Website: crate-barrel
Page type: store-pickup
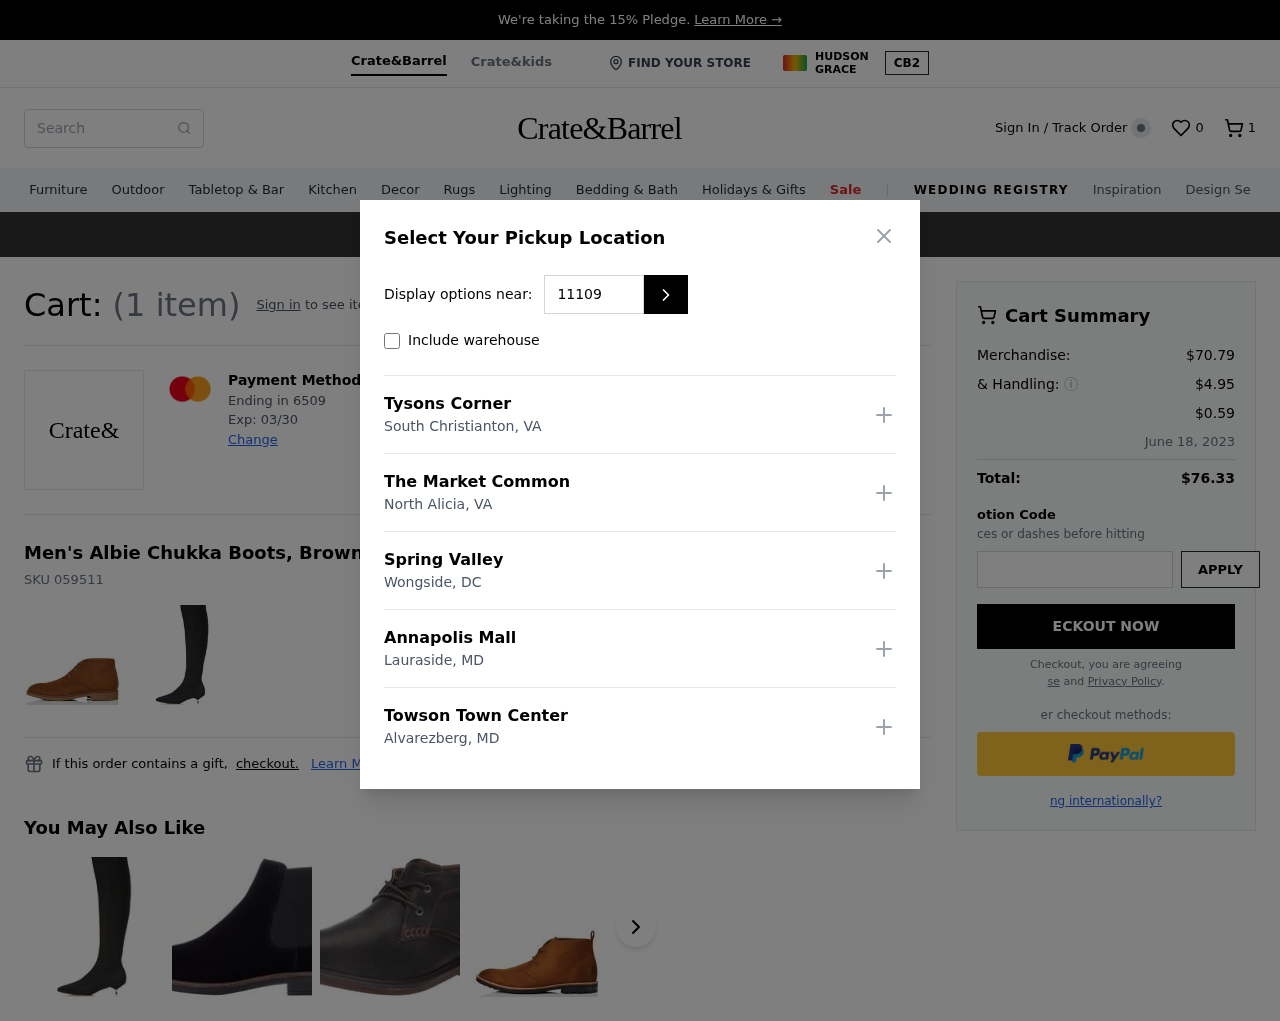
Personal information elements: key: PII_CARD_EXPIRY
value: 03/30
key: PII_CARD_LAST4
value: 6509
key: PII_LOCATION1_CITY
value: South Christianton
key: PII_LOCATION1_NAME
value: Tysons Corner
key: PII_LOCATION1_STATE
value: VA
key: PII_LOCATION2_CITY
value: North Alicia
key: PII_LOCATION2_NAME
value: The Market Common
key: PII_LOCATION2_STATE
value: VA
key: PII_LOCATION3_CITY
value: Wongside
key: PII_LOCATION3_NAME
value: Spring Valley
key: PII_LOCATION3_STATE
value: DC
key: PII_LOCATION4_CITY
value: Lauraside
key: PII_LOCATION4_NAME
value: Annapolis Mall
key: PII_LOCATION4_STATE
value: MD
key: PII_LOCATION5_CITY
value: Alvarezberg
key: PII_LOCATION5_NAME
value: Towson Town Center
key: PII_LOCATION5_STATE
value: MD
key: PII_POSTCODE
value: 11109
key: PII_STATE_ABBR
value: MD
Product elements: key: PRODUCT1_NAME
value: Men's Albie Chukka Boots, Brown Tan, US:5.5
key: PRODUCT1_SKU
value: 059511
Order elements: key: ORDER_NUM_ITEMS
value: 1
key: ORDER_NUM_ITEMS
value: (1 item)
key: ORDER_SUBTOTAL
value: $70.79
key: ORDER_SHIPPING_COST
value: $4.95
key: ORDER_SURCHARGE
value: $0.59
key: ORDER_DELIVERY_DATE
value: June 18, 2023
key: ORDER_TOTAL
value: $76.33
Search elements: key: HEADER_SEARCH
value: Search
Other elements: key: WISHLIST_NUM_ITEMS
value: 0